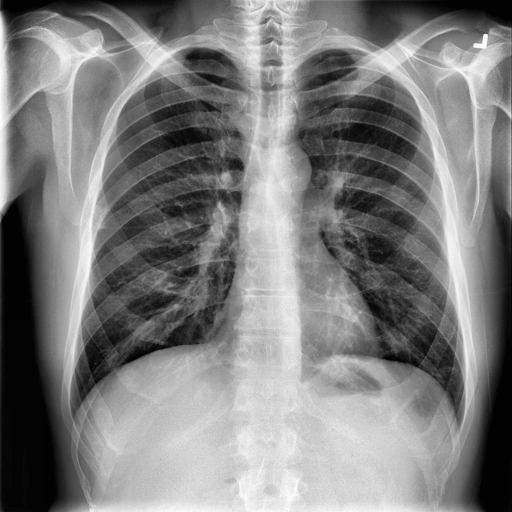
Finding: NORMAL